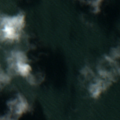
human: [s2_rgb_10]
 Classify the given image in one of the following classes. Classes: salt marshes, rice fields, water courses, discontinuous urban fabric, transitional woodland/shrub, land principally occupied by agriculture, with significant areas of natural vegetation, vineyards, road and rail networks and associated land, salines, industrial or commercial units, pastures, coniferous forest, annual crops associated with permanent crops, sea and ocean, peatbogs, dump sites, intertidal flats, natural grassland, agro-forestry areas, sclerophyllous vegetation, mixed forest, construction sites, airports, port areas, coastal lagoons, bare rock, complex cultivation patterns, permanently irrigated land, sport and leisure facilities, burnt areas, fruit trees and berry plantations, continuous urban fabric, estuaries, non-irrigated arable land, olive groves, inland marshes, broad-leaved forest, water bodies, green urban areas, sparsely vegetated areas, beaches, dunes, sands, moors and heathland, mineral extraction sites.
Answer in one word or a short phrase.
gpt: sea and ocean